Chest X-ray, PA view. Patient: 80 years old, sex F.
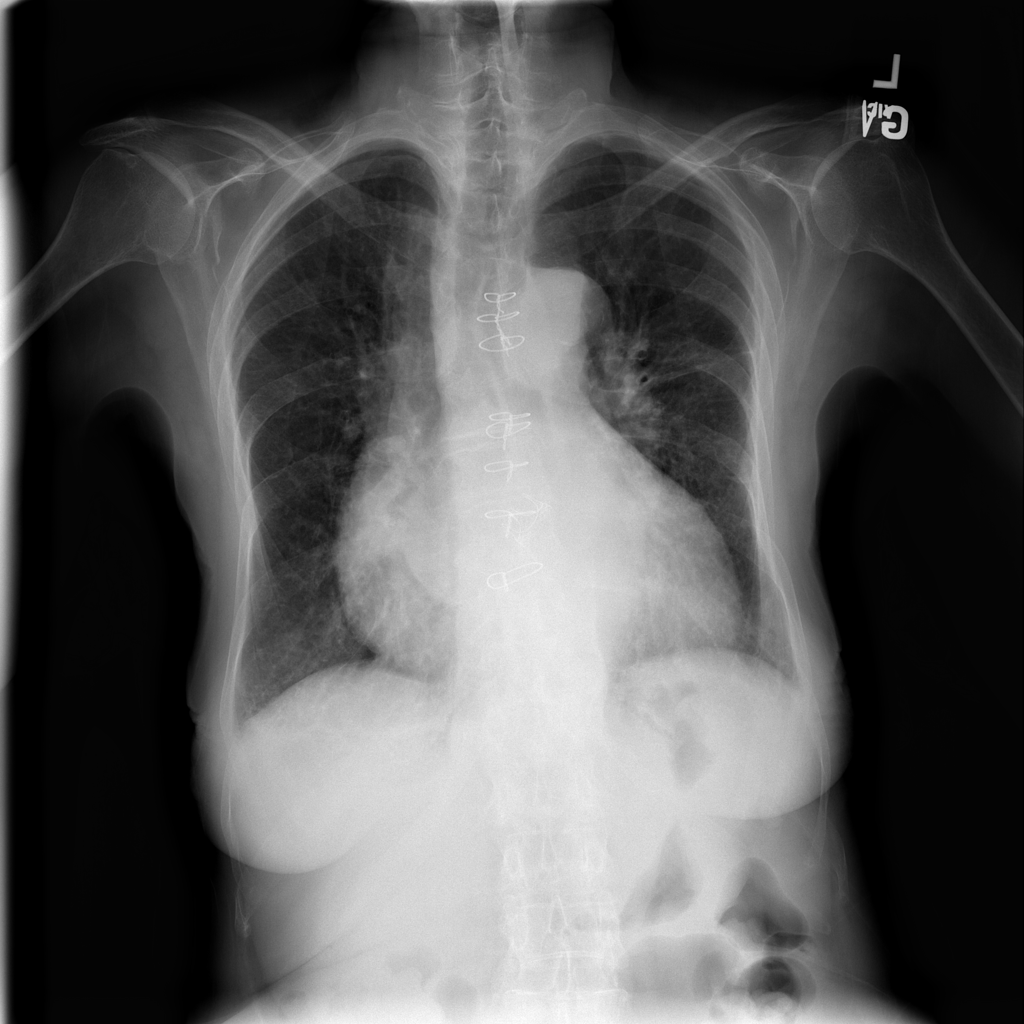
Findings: Cardiomegaly